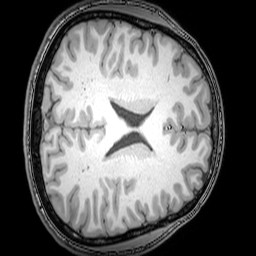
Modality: T1w
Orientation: axial
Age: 22
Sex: male
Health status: healthy
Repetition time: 0.081 s
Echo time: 0.037 s